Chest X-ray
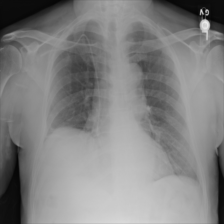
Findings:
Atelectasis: negative
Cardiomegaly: negative
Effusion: negative
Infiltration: negative
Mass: negative
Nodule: negative
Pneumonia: negative
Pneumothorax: negative
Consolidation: negative
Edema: negative
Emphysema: negative
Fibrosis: negative
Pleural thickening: negative
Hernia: negative